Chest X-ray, PA view. Patient: 28 years old, sex M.
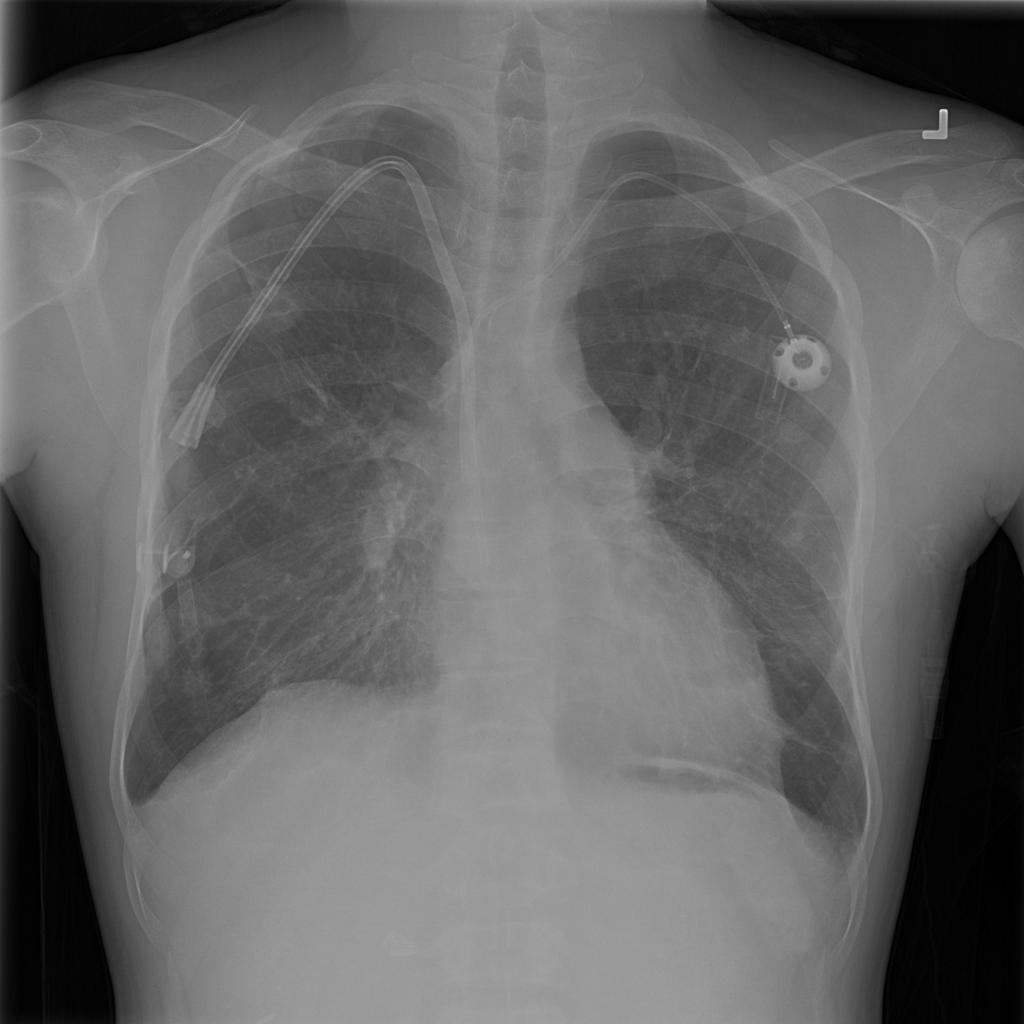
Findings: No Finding